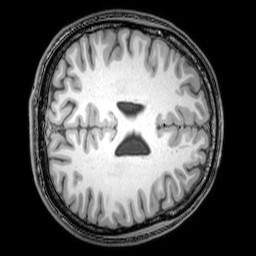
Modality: T1w
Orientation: axial
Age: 26
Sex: male
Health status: healthy
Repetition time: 0.081 s
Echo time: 0.037 s